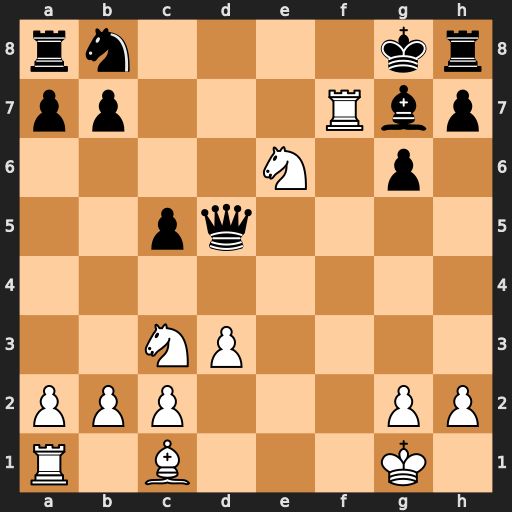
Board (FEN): rn4kr/pp3Rbp/4N1p1/2pq4/8/2NP4/PPP3PP/R1B3K1
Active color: w
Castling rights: -
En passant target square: -
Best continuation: Rxg7#